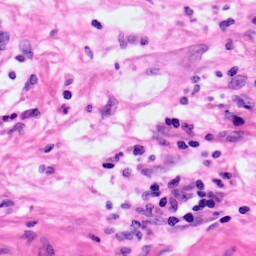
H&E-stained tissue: Pancreatic